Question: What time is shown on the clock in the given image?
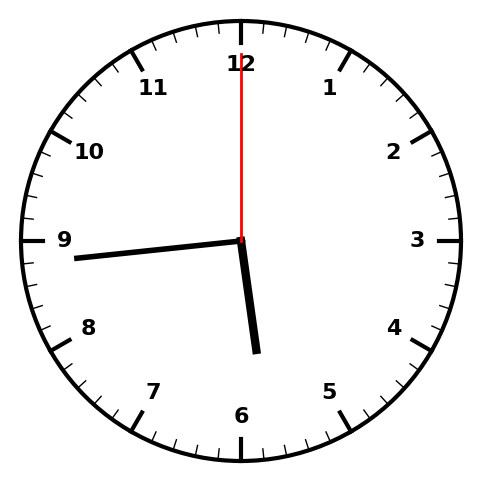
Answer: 05:44:00